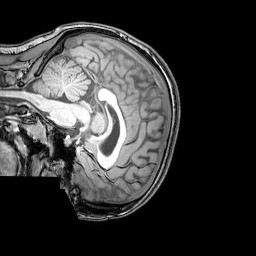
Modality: T1w
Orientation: sagittal
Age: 23
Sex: female
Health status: healthy
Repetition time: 0.081 s
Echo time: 0.037 s